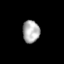
Tissue: skin
Cell type: Epithelial cells
Senescence score: 0.2811
Nuclear area (px): 376
Mean DAPI intensity: 173.843